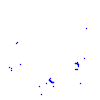
Particle: kaon